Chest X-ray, AP view. Patient: 50 years old, sex M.
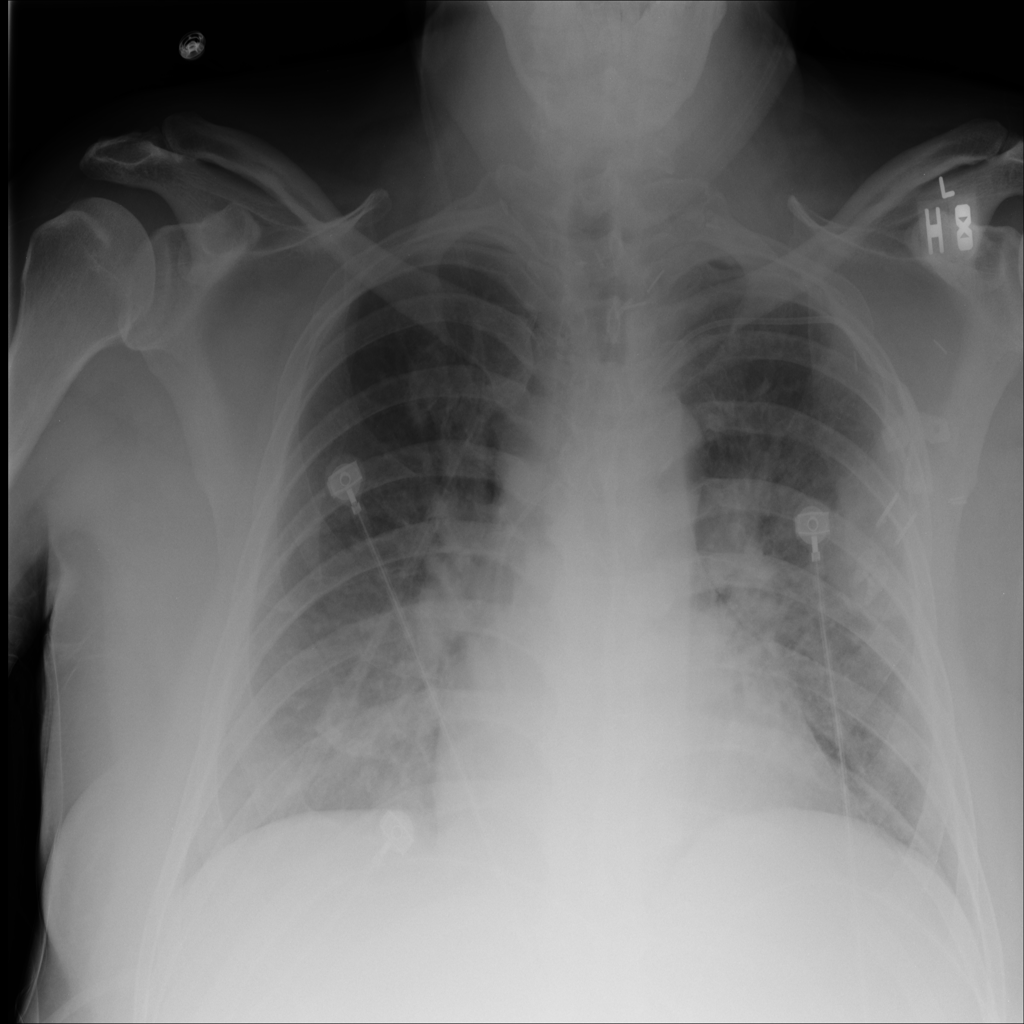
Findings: Atelectasis, Effusion, Mass